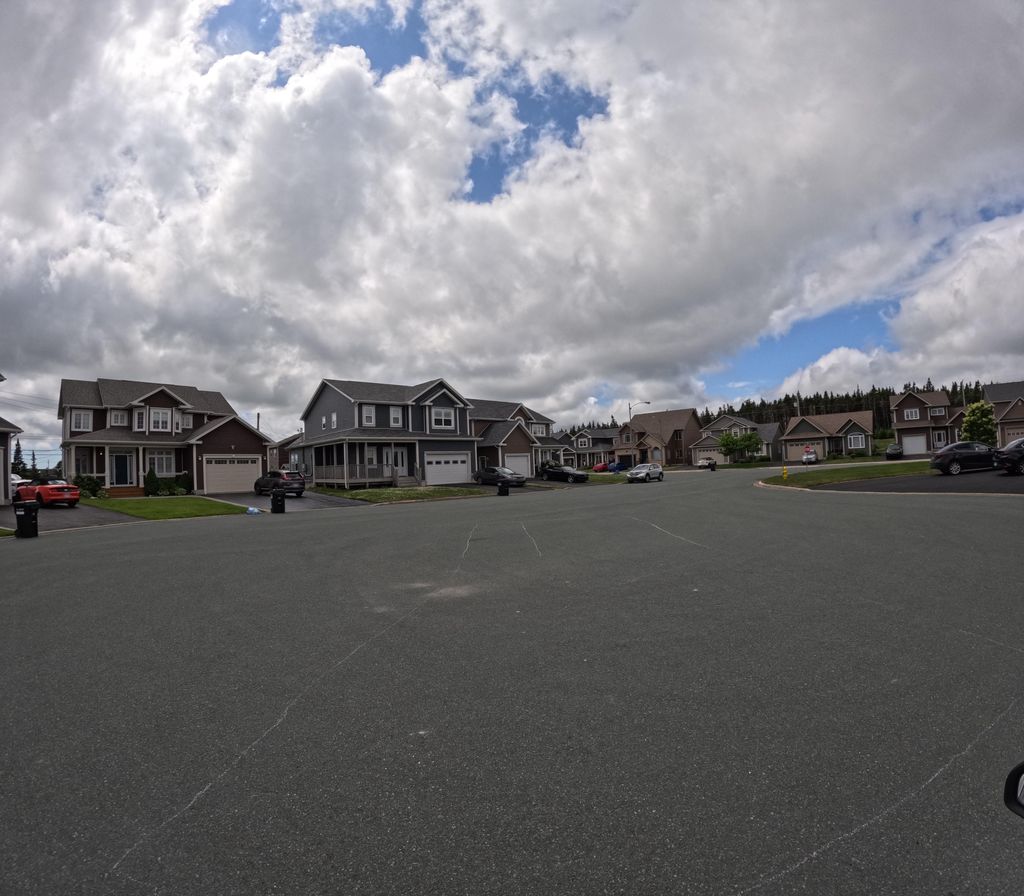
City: st_johns